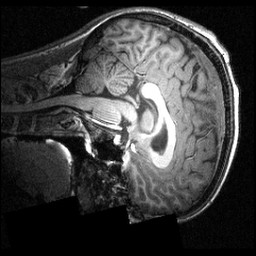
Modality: T1w
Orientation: sagittal
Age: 16
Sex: male
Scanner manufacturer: siemens
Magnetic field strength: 3.951 T
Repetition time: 1.5 s
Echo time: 0.00335 s